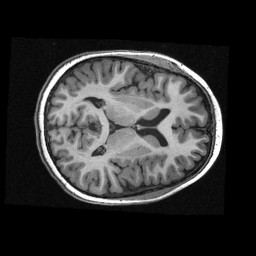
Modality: T1w
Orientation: axial
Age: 9
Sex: female
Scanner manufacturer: siemens
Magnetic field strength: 3 T
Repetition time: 2.3 s
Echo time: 0.00336 s